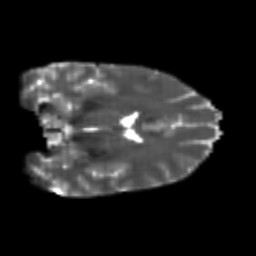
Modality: T2w
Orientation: coronal
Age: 23
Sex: female
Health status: healthy
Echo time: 0.074 s